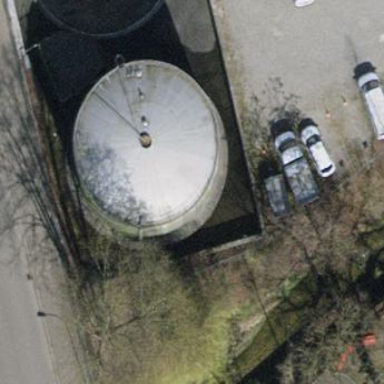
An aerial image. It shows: Storage tank with man-made structure.